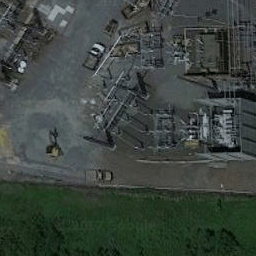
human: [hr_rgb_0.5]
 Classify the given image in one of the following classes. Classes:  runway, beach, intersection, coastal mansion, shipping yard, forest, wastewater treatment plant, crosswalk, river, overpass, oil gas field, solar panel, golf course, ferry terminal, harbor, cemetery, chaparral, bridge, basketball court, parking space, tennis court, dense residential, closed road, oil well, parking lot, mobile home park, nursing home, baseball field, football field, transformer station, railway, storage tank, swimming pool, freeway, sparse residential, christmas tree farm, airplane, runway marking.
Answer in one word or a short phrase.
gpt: transformer station